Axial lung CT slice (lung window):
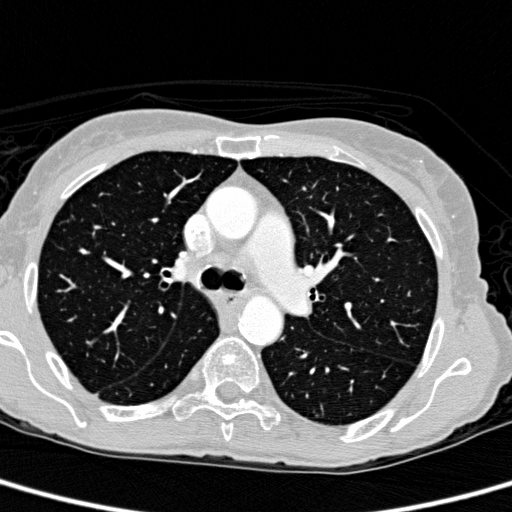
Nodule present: no